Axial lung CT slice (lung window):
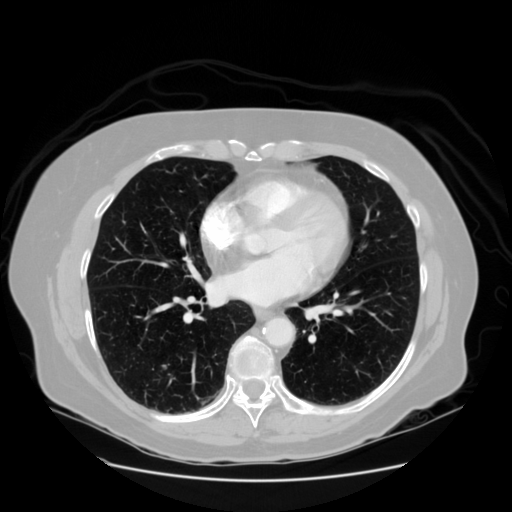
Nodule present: yes
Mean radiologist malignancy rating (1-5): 2.667